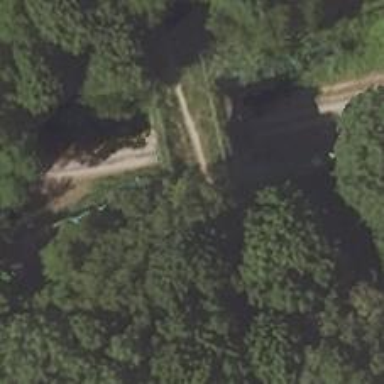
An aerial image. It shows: Abandoned railway path.